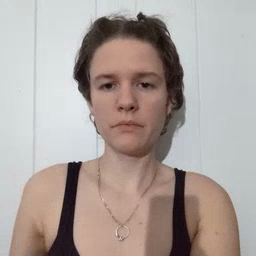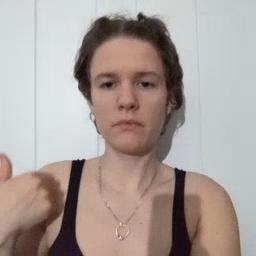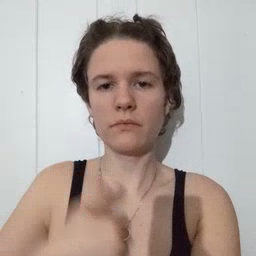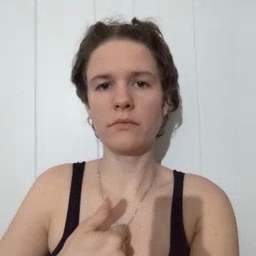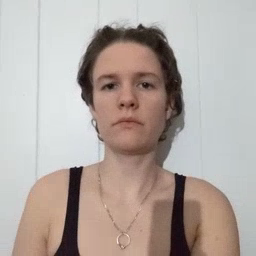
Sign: jacket